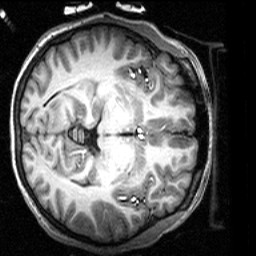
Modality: T1w
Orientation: axial
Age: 23
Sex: female